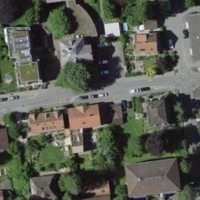
EUNIS habitat code: 54
Species observed at this site:
Corvus corone
Cyanistes caeruleus
Chloris chloris
Streptopelia decaocto
Passer domesticus
Fringilla coelebs
Carduelis carduelis
Turdus merula
Phalacrocorax carbo
Phylloscopus collybita
Larus michahellis
Parus major
Milvus migrans
Milvus milvus
Pica pica
Phoenicurus ochruros
Phoenicurus phoenicurus
Columba livia
Delichon urbicum